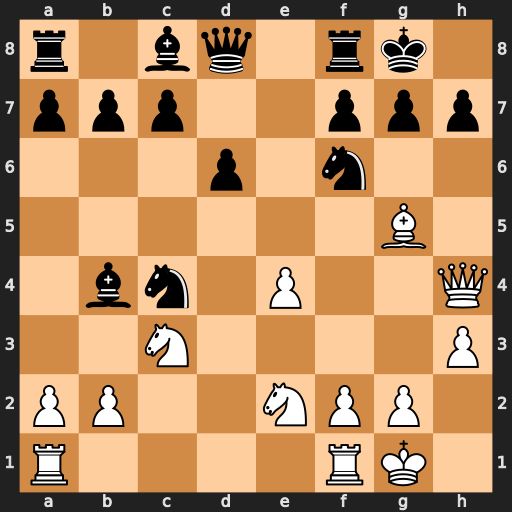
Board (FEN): r1bq1rk1/ppp2ppp/3p1n2/6B1/1bn1P2Q/2N4P/PP2NPP1/R4RK1
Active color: w
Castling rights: -
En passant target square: -
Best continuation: Nd5 Nxd5 Bxd8